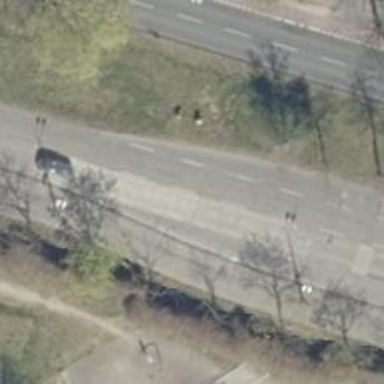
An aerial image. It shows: Dual carriageway with concrete plate surface. It is classified as primary highway.